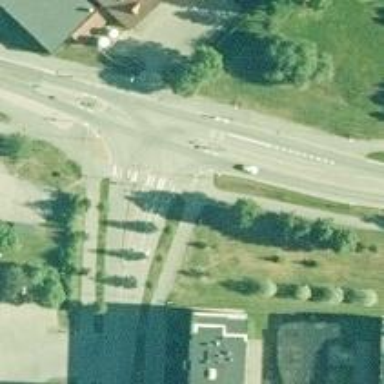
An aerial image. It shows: Crossing on asphalt cycleway.